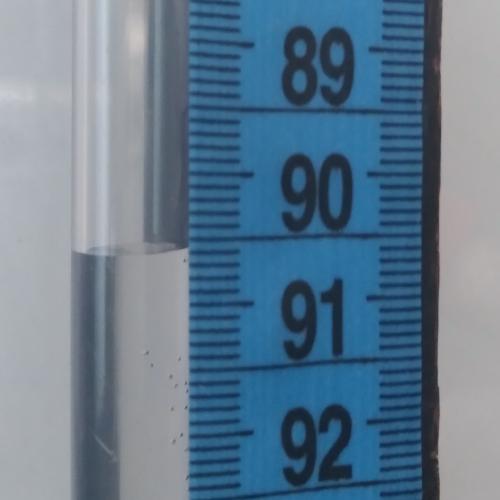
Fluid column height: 90.6 cm